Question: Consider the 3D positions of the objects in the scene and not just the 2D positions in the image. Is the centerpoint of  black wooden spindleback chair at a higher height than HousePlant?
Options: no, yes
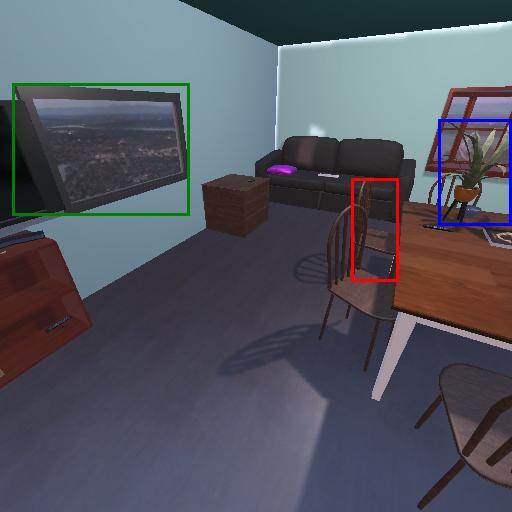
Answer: no